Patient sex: F
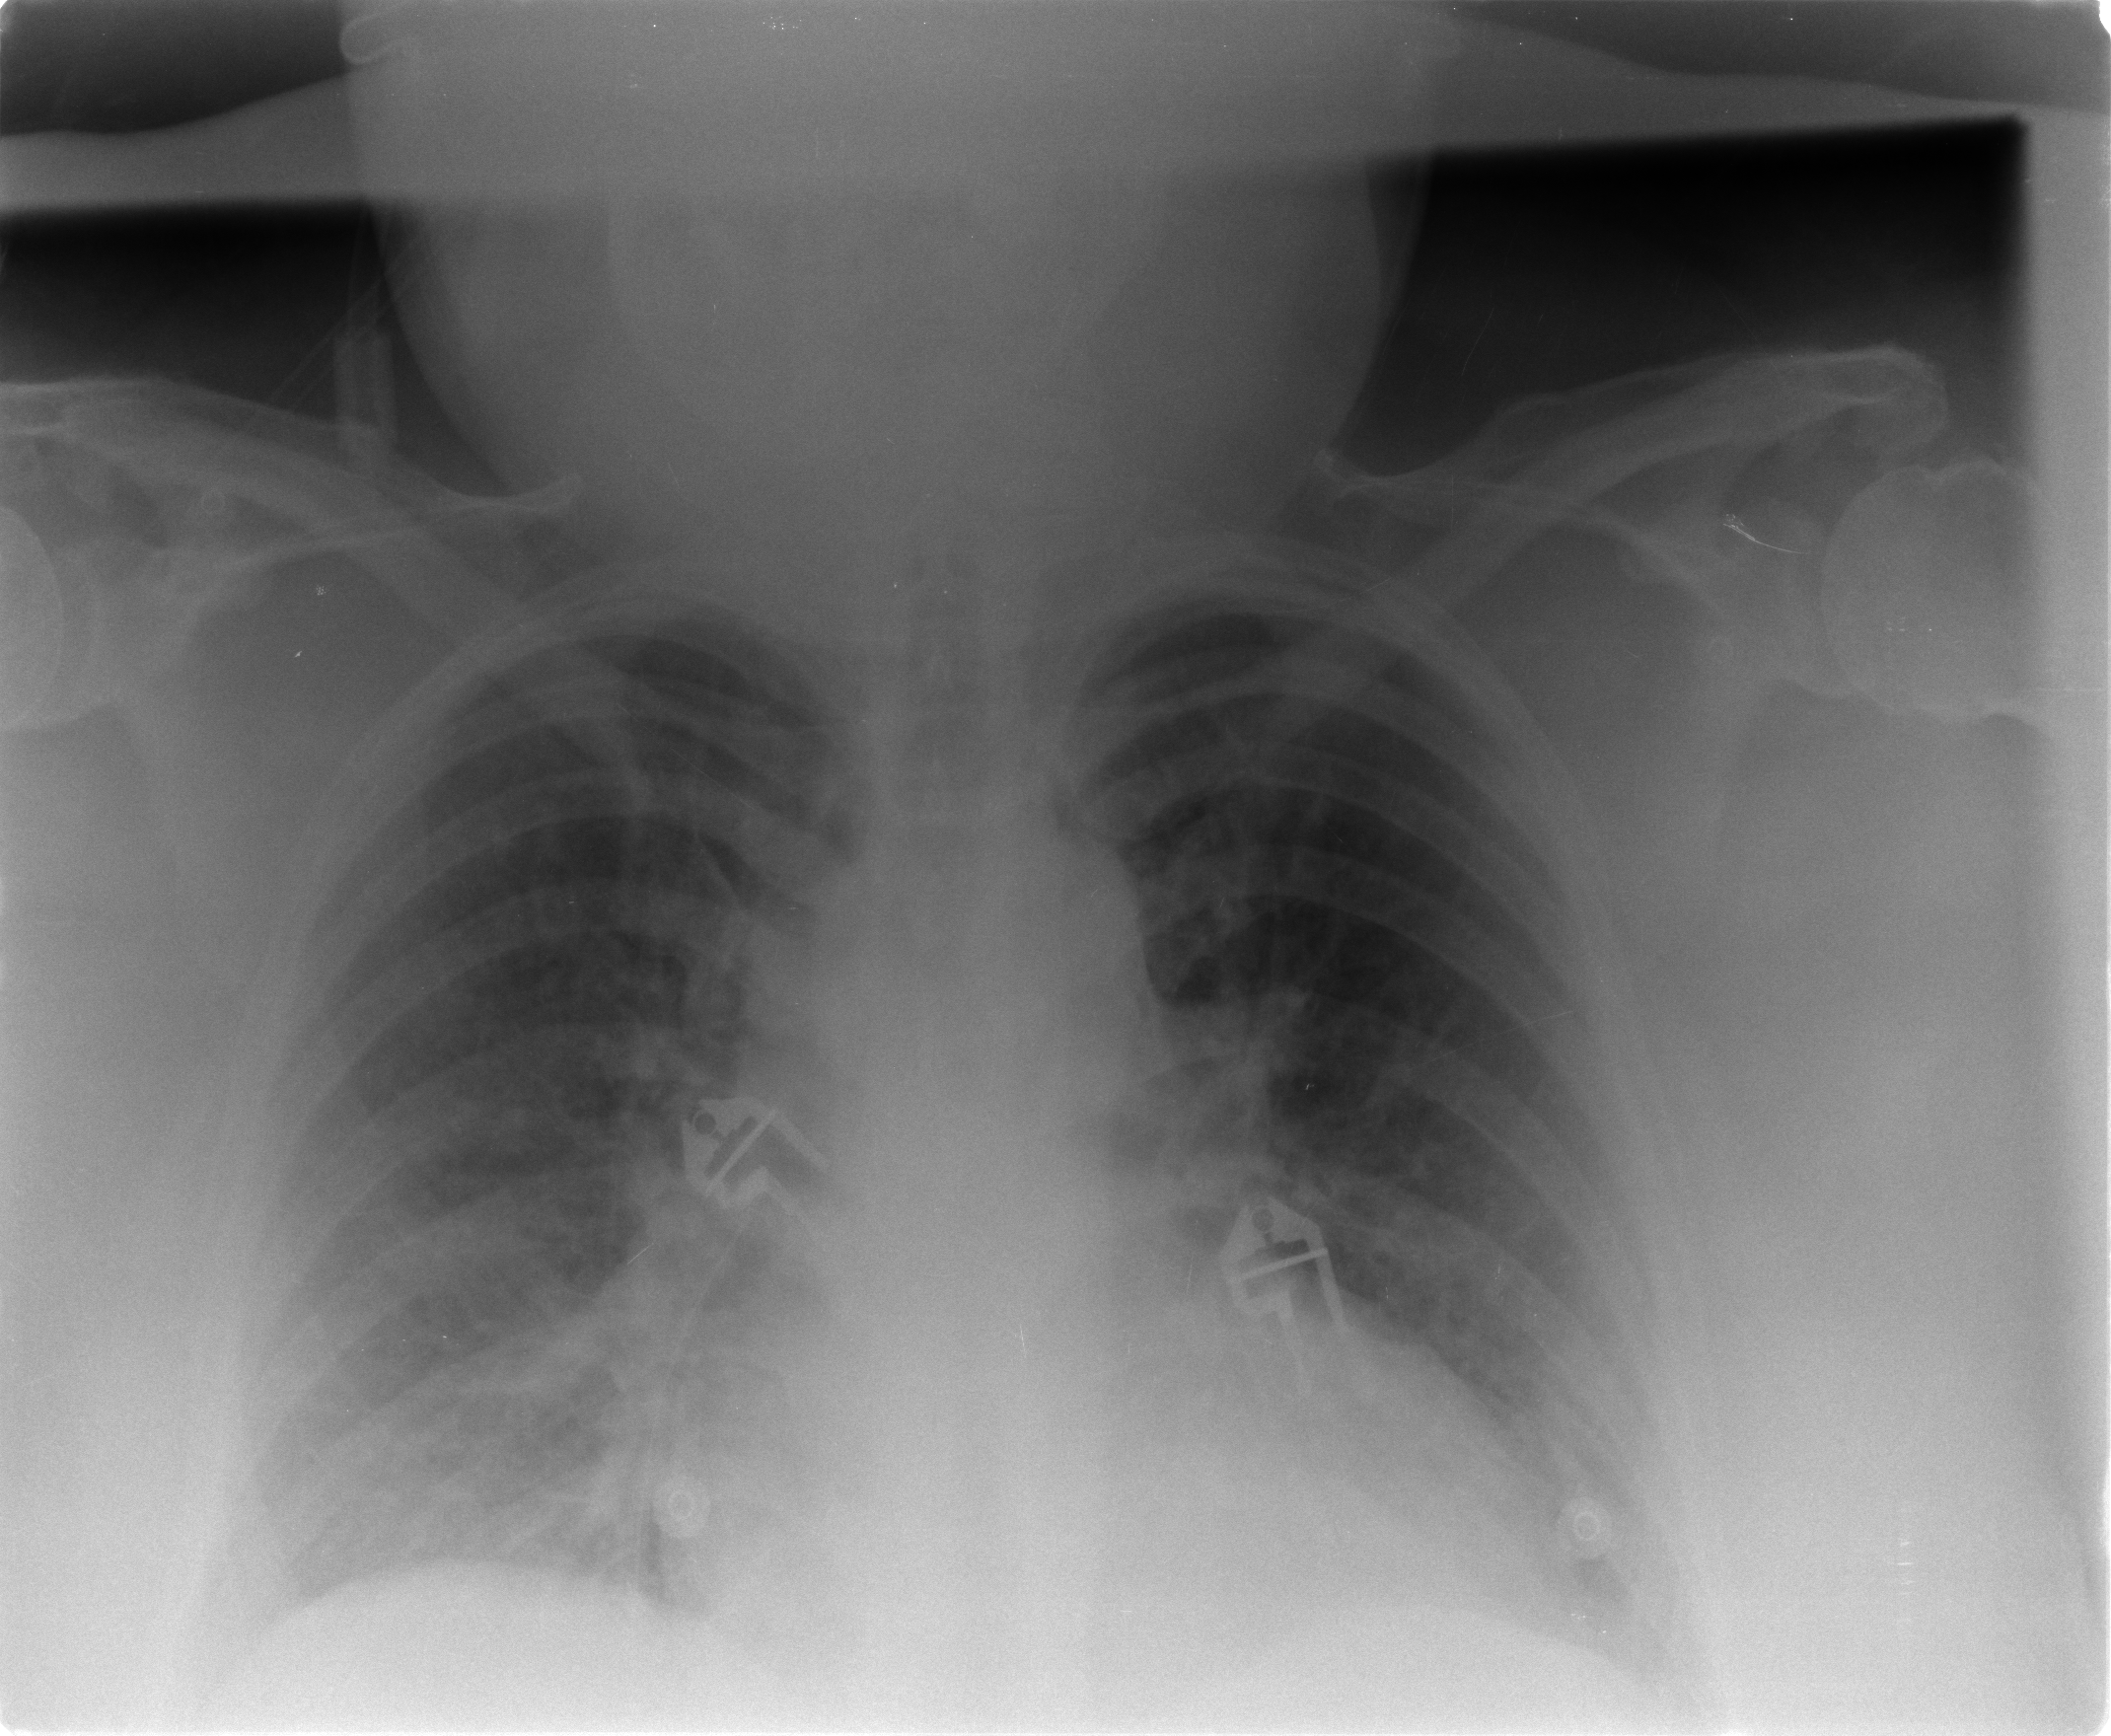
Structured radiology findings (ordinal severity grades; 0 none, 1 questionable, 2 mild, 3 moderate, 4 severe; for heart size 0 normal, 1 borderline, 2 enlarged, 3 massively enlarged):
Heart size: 1
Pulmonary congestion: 2
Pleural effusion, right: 2
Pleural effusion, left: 1
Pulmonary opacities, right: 2
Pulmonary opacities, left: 0
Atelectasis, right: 2
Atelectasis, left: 2